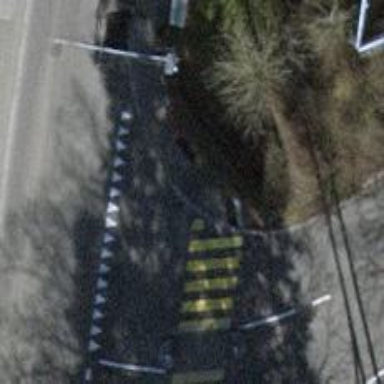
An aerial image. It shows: Kerb barrier.